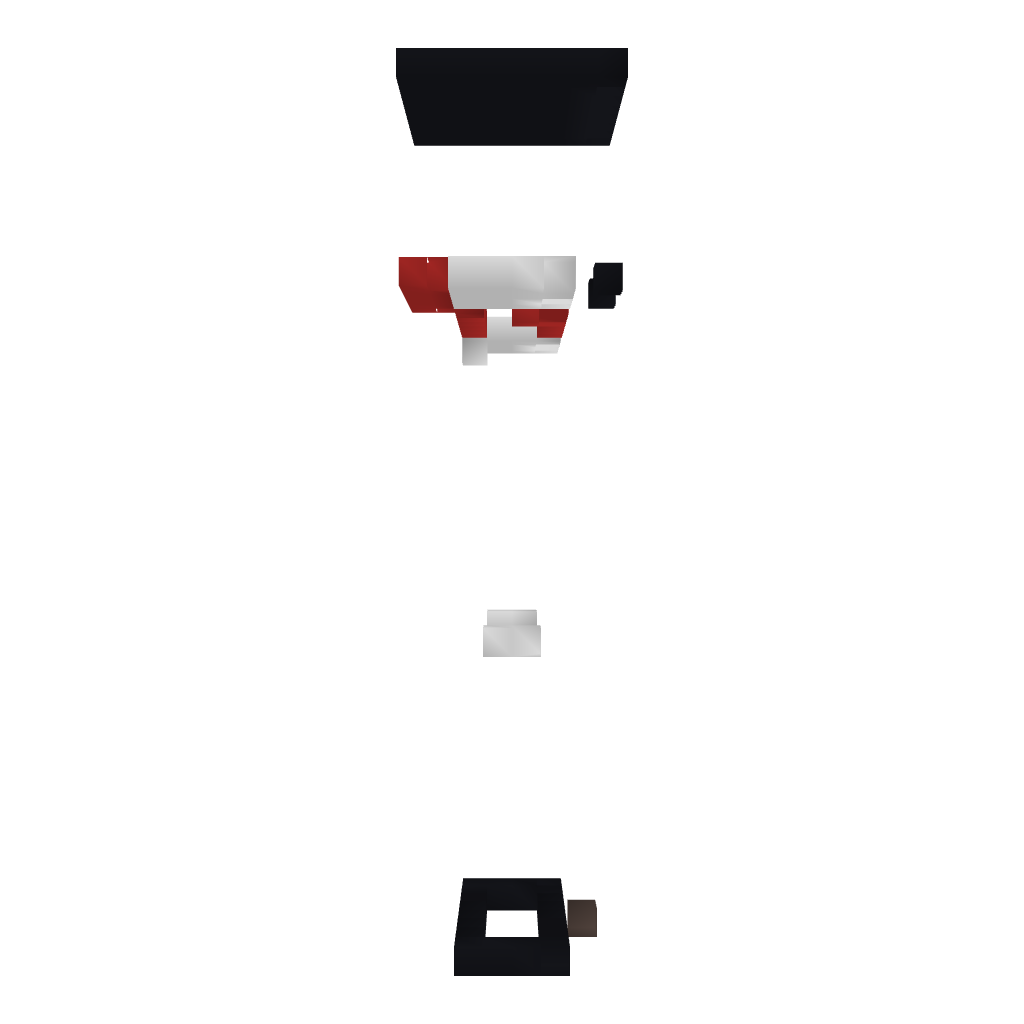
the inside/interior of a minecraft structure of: Mongol Statue